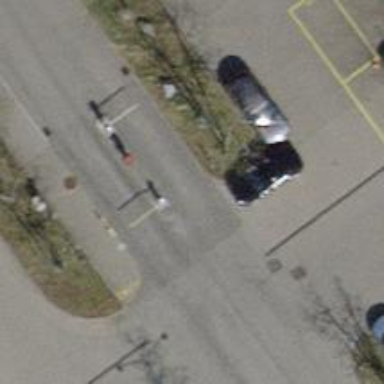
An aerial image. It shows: Lift gate barrier.